Interaction volume radius: 5 \u00c5
Interaction volume height: 30 \u00c5
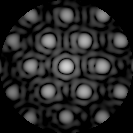
Disorder parameter: 0.1033